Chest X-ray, PA view. Patient: 20 years old, sex M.
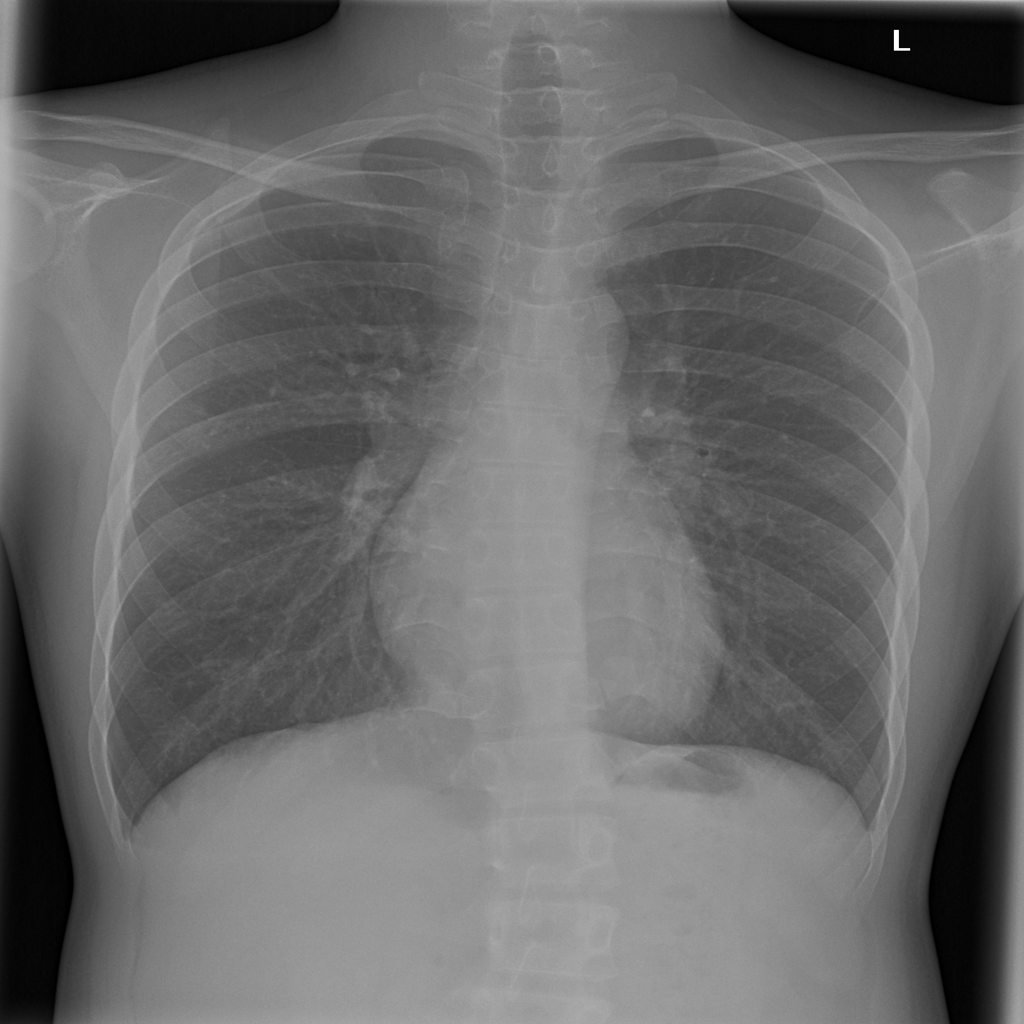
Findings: No Finding